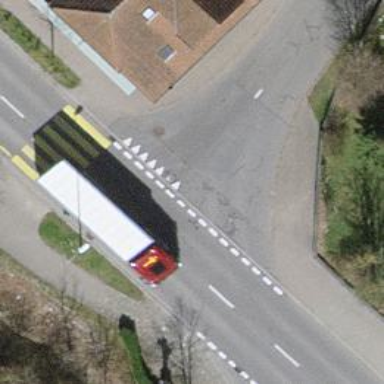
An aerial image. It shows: Unmarked crossing on the road.